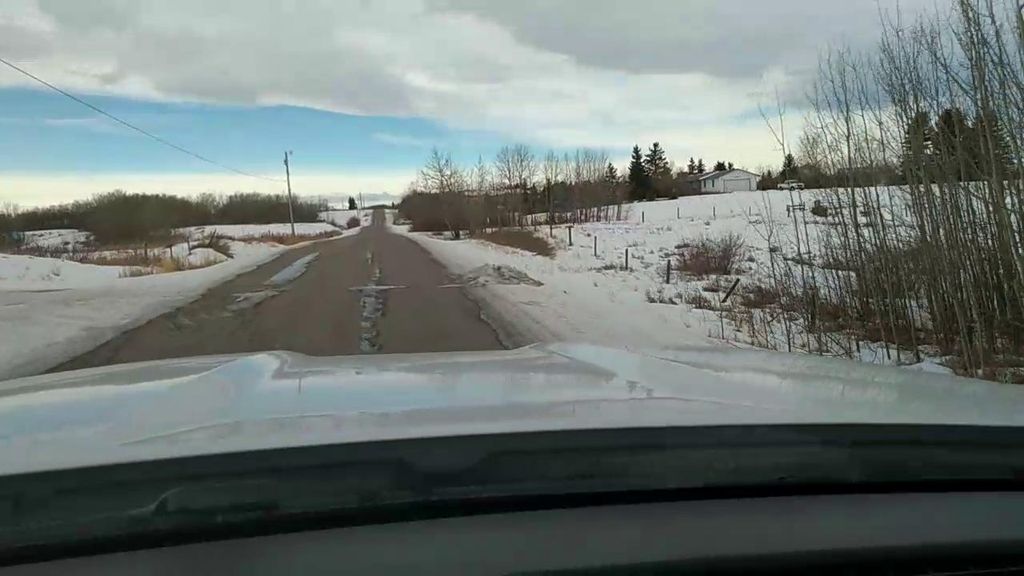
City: calgary